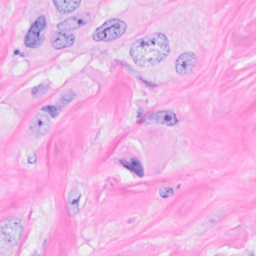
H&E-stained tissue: Breast